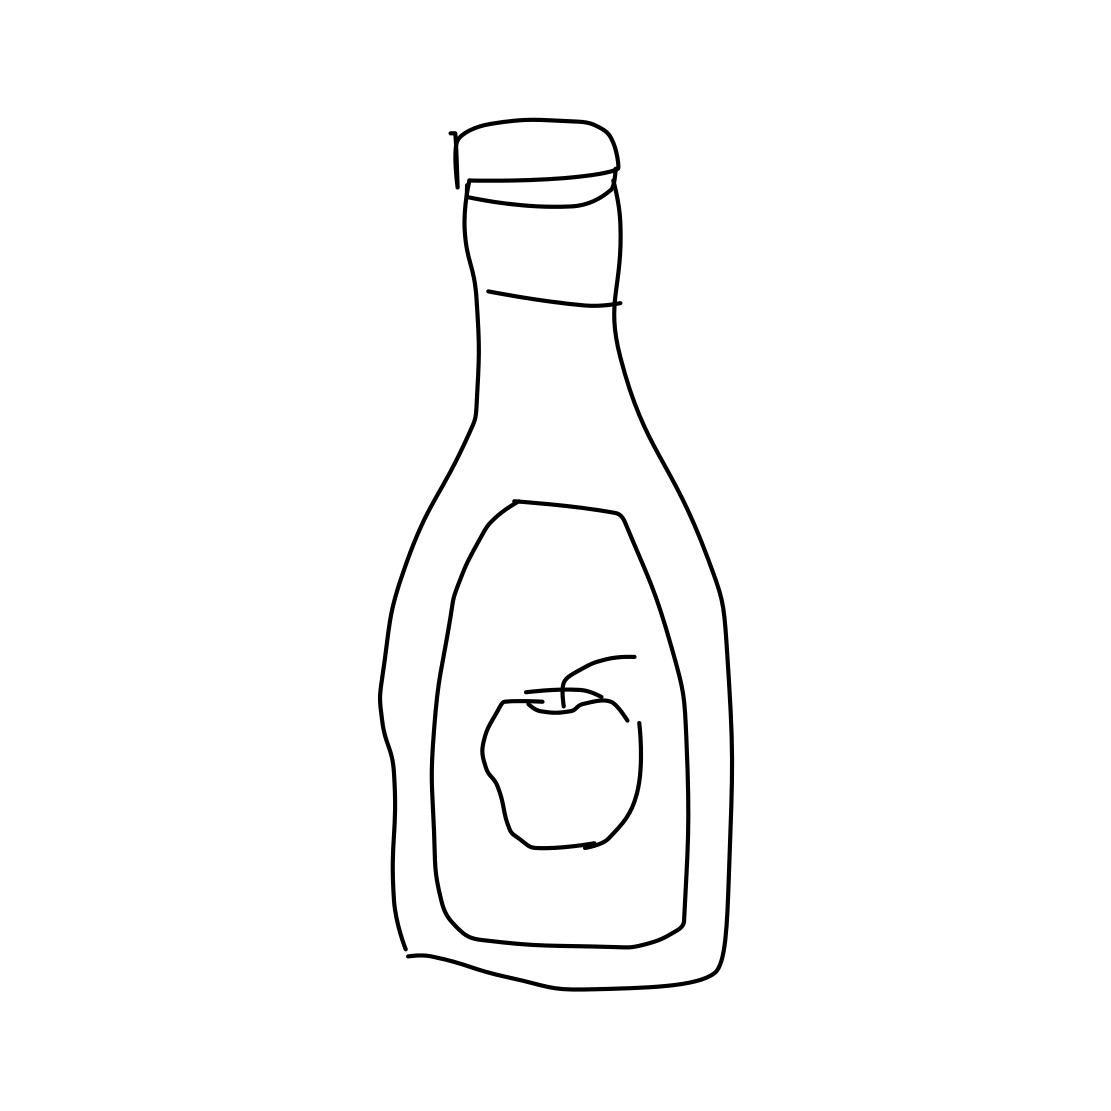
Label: wine-bottle